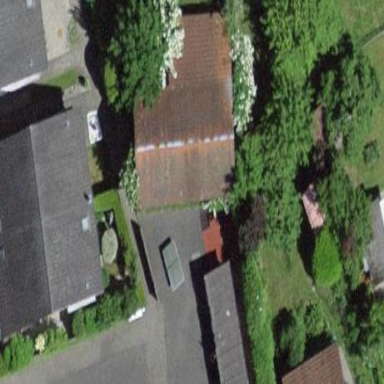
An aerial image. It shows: Barn.